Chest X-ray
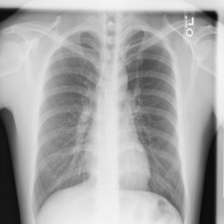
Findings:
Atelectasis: negative
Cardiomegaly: negative
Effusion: negative
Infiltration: positive
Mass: negative
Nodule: negative
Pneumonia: negative
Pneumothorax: negative
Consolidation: negative
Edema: negative
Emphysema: negative
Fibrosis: negative
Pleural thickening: negative
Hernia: negative